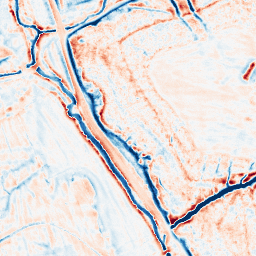
Category: edge_preserving
Decomposition family: bilateral
Decomposition parameters: d: 15
sigma_color: 25
sigma_space: 25
Upsampling method: edge_directed
Upsampling parameters: scale: 4
Upsampling scale: 4